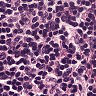
Metastatic tissue present: no